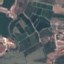
Label: PermanentCrop